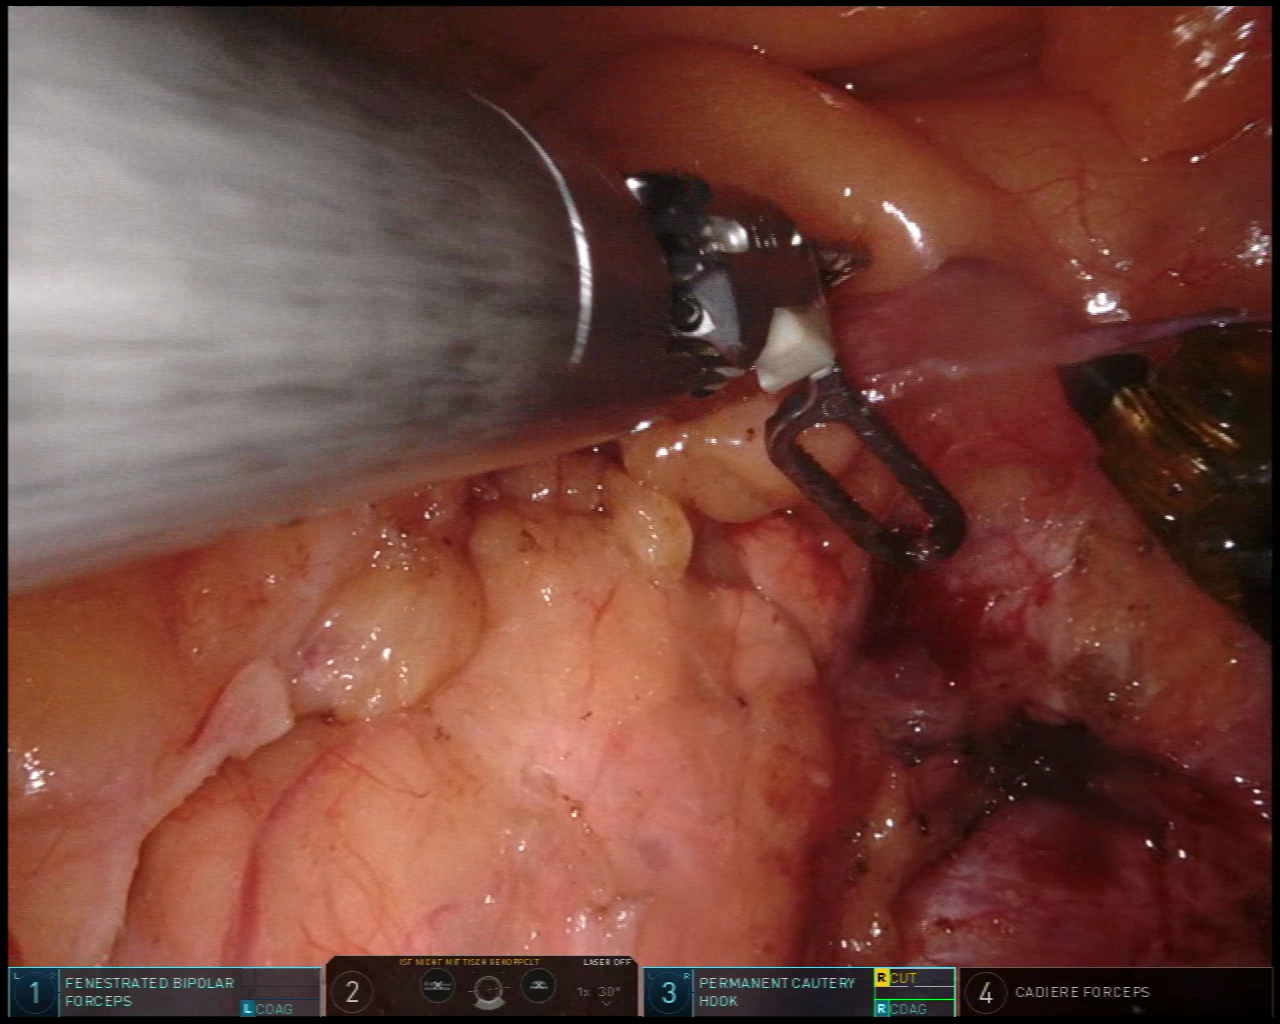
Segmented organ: pancreas
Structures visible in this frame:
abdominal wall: no
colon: no
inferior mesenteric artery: no
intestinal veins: no
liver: no
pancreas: yes
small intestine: no
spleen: no
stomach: no
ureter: no
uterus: no
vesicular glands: no